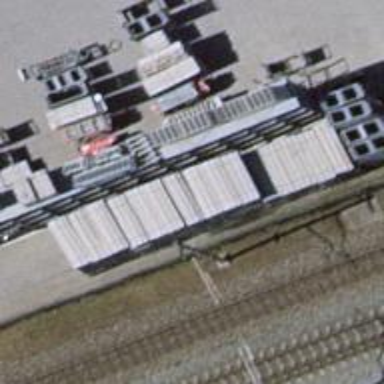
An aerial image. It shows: Power pole.